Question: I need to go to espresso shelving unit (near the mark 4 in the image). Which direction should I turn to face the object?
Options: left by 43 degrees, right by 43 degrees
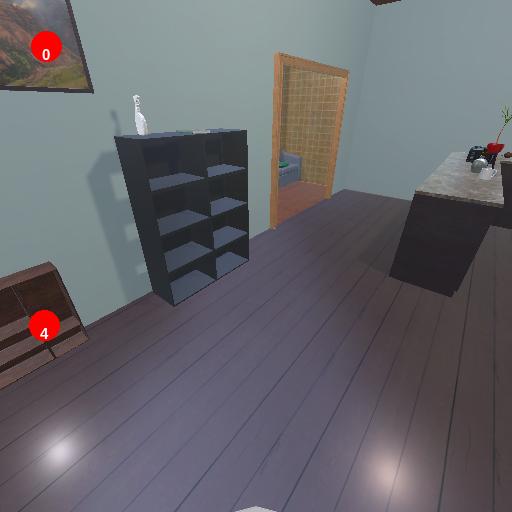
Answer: left by 43 degrees